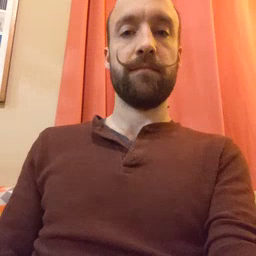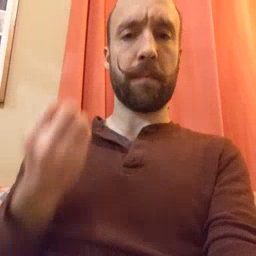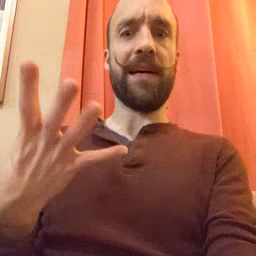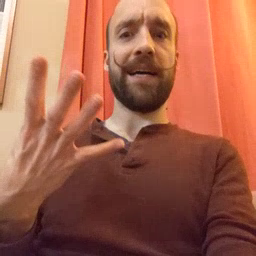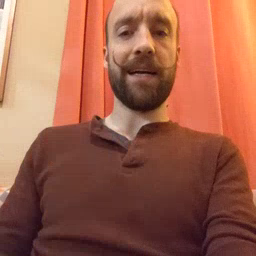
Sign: many